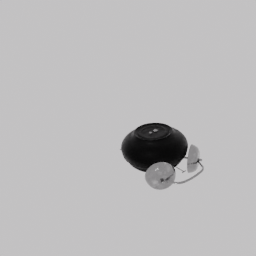
Label: appliances